Question: I have a working jQuery sliding function that I have posted here below. I got it from another question on this site. It's great. Except I now want it to go the opposite direction.
I used this to slide from left to right. I tried adding a minus sign (-) in the animate function to make it {'-width': 'toggle'} but that just made it toggle on and off instead of sliding. I'm sure it's something simple, I'm just frustrated with it.
'''
JS
$(document).ready(function(){
$('.pull-me').click(function(){
$('.panel p').css({
'width': $('.panel p').width(),
'height': $('.panel p').height()
});
$('.panel').animate({'width': 'toggle'});
});
});
'''
And the html
'''
html
<div class="panel">
<p id="novelDescrip">A website for a local musician to market, stream, and distribute music and merchandise. Content design and development</p>
</div>
</div>
<p class="slide"><div class="pull-me">Slide Out!</div></p>
'''
When I click the More info tab, I want that panel to slide out to the left. Then if they click the More info tab again, it should close back up to the right into the more info tab.
Is there not a way to just reverse the direction of the function i'm already using?

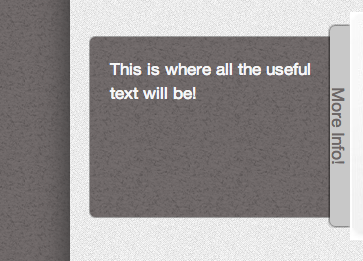
Answer: Try this:
<URL>
'''
$(document).ready(function(){
$('.pull-me').click(function(){
if ($('.panel').is(":hidden"))
{
$('.panel').show('slide', { direction : 'left'}, 500);
}
else
{
$('.panel').hide('slide', { direction : 'right'}, 500);
}
});
});
'''